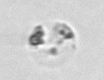
Label: Amoeba